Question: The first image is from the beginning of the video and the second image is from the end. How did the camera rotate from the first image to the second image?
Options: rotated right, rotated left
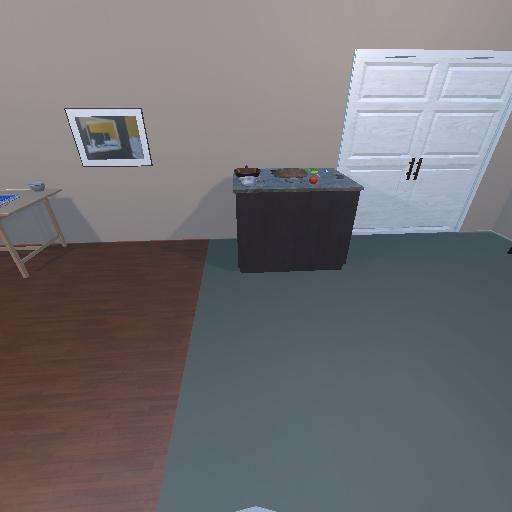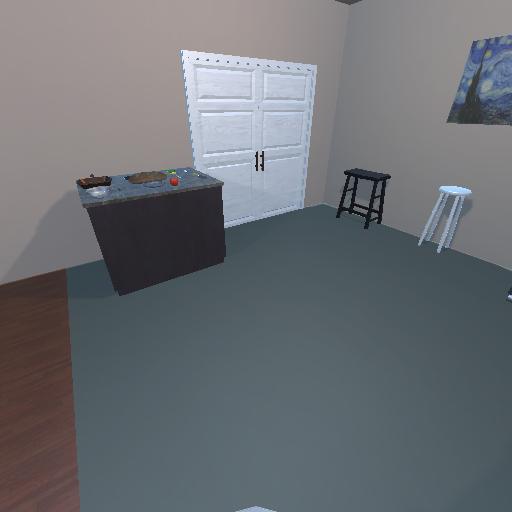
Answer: rotated right